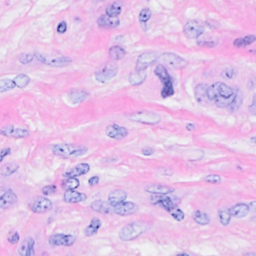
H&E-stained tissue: Breast